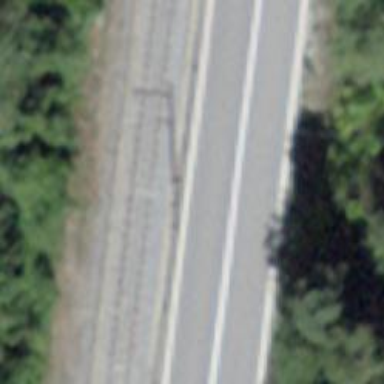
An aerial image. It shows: Catenary mast for power lines.